Question: I need to retain coordinate information following a rotation and am struggling with the necessary math.
I have an image, with certain crop coordinates. These coordinates are given as the following object:
'''
{
h: 139.68333435058594,
w: 139.68333435058594,
x: 60.31666564941406,
x2: 200,
y: 80,
y2: 219.68333435058594
}
'''
I am then rotating this image (it is a canvas element) but I would like the new coordinates to accurately reflect the rotation, leaving the original crop intact.
e.g. if the top left quarter of a 400x400 image is selected the returned coordinates would be x:0, y:0, x2:200, y2:200. When rotated -90 degrees to the left, the new coordinates should be : x:0, y:200, x2:200, y:400.
How would I write a function to calculate these new coordinates?
Many thanks.
To help visualize this question properly I have included a quick image:

The large square in the image above is the photo that I am rotating. It is being rotated around its midpoint and the crop coordinates are relative to the image itself. Upon rotation the actual coordinate plane is reset prior to recalculating the new coordinates meaning that the top left point of the image/container will always be 0,0.
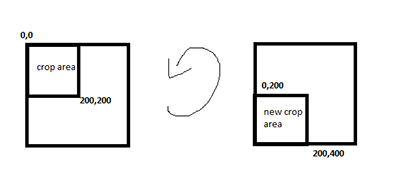
Answer: This function uses the <URL> algorithm
'''
function rotate(x, y, xm, ym, a) {
var cos = Math.cos, sin = Math.sin,
a = a * Math.PI / 180, // Convert to radians
// Subtract midpoints, so that midpoint is translated to origin
// and add it in the end again
xr = (x - xm) * cos(a) - (y - ym) * sin(a) + xm,
yr = (x - xm) * sin(a) + (y - ym) * cos(a) + ym;
return [xr, yr];
}
alert(rotate(0, 0, 200, 200, -90)); // 0,400
'''
<URL>